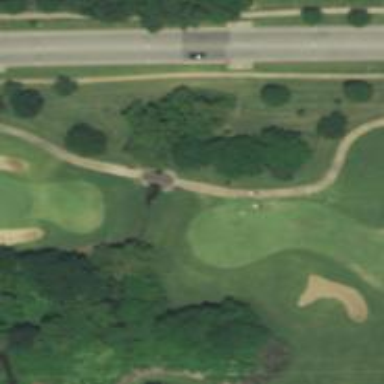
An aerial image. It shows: Service road on bridge for golf carts.